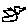
Label: bird